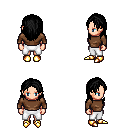
a pixel art fantasy rpg character, female body template, human, light skin, brown long-sleeve shirt, white pants, black long hairstyle, gold boots, four views (front, back, left, right), 2x2 character sprite sheet, small pixel art, hard edges, no anti-aliasing